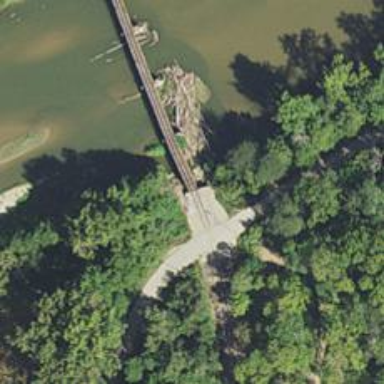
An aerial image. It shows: Preserved railway bridge with rail tracks.